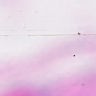
Metastatic tissue present: no